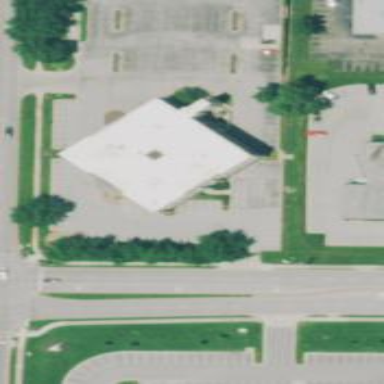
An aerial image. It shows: Bank building.